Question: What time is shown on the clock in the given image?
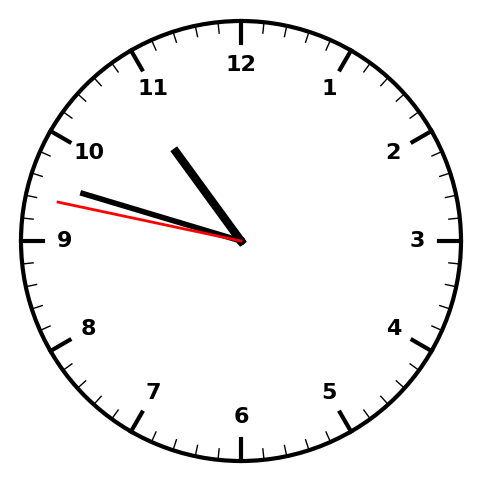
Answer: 10:47:47